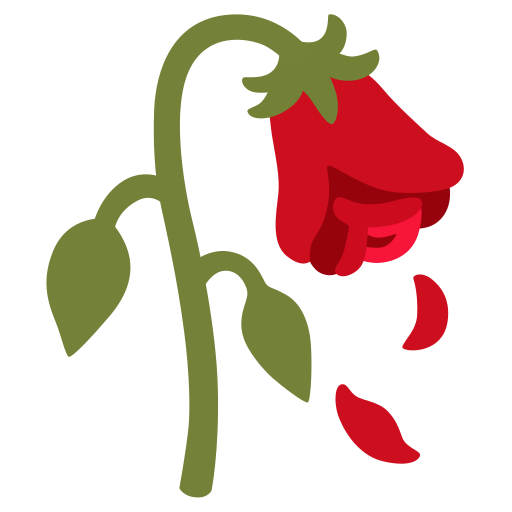
Emoji: 🥀